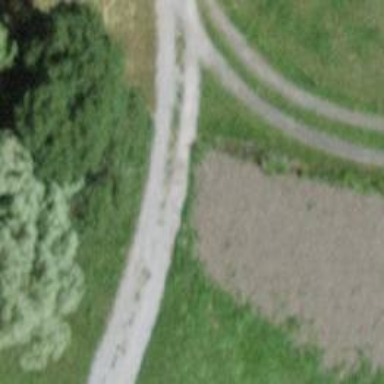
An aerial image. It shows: Culvert tunnel.